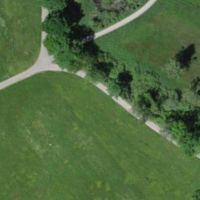
EUNIS habitat code: 24
Species observed at this site:
Parnassia palustris
Turdus iliacus